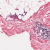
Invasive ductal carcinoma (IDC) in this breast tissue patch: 0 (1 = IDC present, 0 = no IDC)